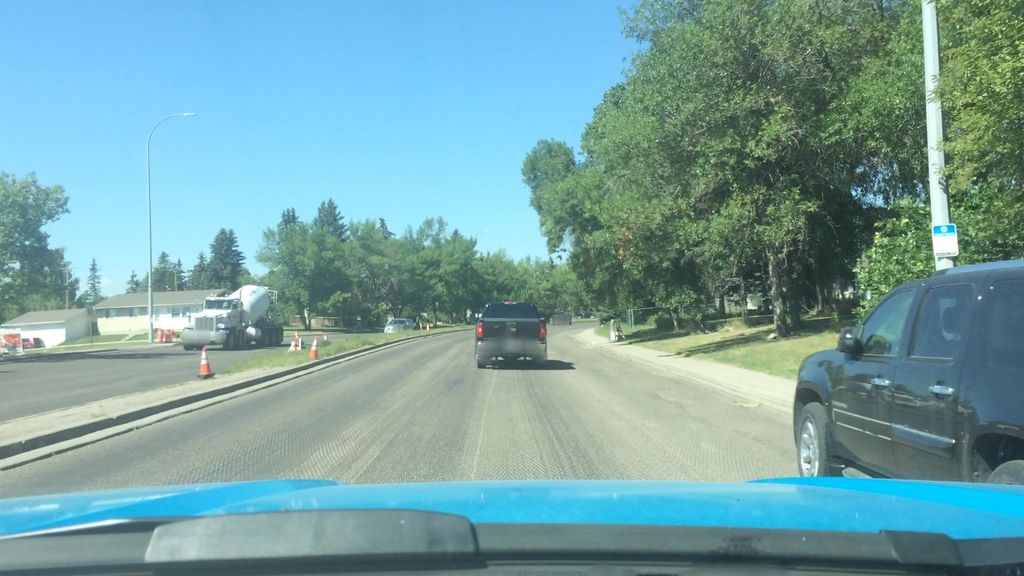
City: calgary